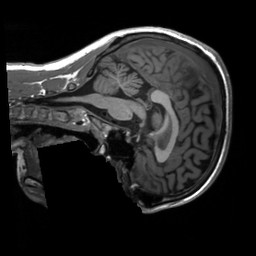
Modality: T1w
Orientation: sagittal
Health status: healthy
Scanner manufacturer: siemens
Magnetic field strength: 3 T
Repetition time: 2.3 s
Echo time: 0.00207 s